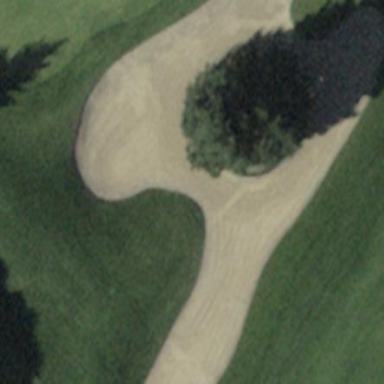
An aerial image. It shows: Golf bunker filled with sandy terrain.